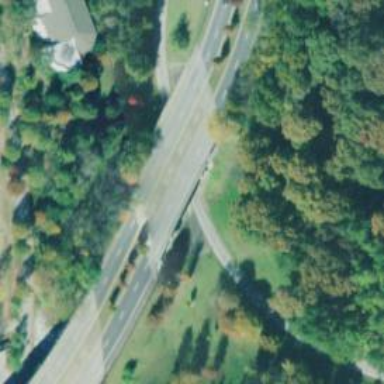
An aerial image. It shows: Bridge over trunk highway expressway.